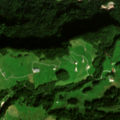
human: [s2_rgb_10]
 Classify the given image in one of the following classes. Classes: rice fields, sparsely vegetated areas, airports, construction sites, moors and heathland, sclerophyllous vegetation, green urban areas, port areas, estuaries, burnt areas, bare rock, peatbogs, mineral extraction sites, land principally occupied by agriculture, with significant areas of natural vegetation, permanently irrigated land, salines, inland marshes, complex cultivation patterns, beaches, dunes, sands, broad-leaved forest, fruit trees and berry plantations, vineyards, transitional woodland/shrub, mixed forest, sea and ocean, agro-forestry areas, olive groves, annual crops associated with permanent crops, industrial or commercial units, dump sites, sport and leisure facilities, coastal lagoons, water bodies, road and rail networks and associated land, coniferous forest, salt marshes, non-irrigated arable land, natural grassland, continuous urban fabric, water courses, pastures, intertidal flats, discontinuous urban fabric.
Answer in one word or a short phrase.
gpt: pastures, coniferous forest